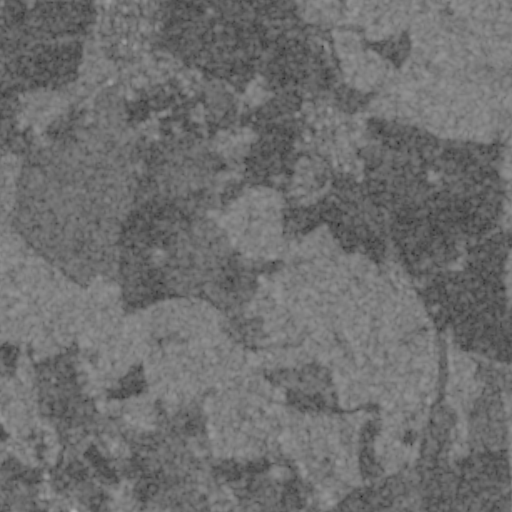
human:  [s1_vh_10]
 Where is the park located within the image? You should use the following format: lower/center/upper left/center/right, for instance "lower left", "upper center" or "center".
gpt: The park is located in the upper right of the image.
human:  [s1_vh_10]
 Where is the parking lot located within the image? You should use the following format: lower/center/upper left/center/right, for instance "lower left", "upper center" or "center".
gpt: The parking lot is located in the upper left of the image.
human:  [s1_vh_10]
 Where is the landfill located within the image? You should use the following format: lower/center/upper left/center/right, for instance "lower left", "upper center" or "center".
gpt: There is no landfill in the image.

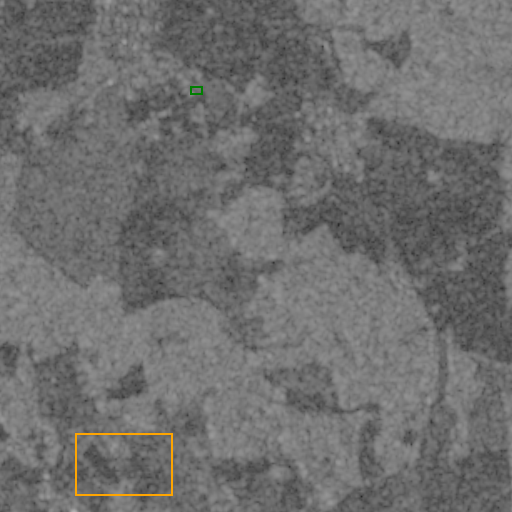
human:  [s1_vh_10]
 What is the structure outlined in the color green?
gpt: The structure outlined in green is a park.
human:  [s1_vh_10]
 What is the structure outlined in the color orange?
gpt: The structure outlined in orange is a quarry.
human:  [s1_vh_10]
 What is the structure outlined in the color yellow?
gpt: There is no yellow outline.